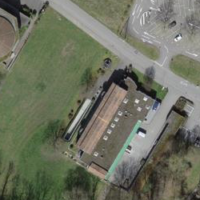
EUNIS habitat code: 54
Species observed at this site:
Allium ursinum